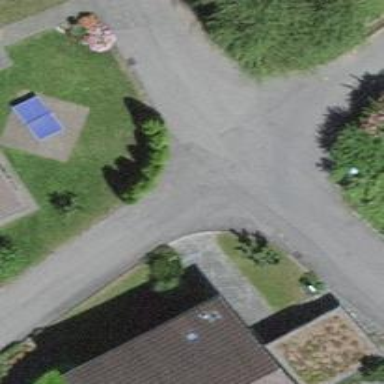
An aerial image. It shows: Residential road with asphalt surface and no sidewalk.